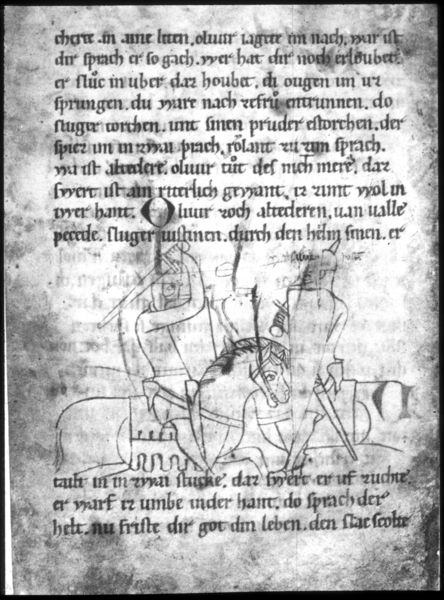
Titel: Heidelberger Handschrift (“Rolandslied” des Pfaffen Konrad)
Institution: Heidelberg, Universitätsbibliothek
Schlagwörter: kampf, grau, profil, schwarz, skizze, weiss, zeichnung, alt, arme, decke, pferd, pferde, reiter, mähne, sattel, zügel, schrift, schlacht, deutsch, bucht, schild, buch, druck, druckgrafik, seite, illustration, schwert, text, waffe, initiale, helm, ritter, kämpfen, rüstung, buchdruck, buchseite, pergament, helme, dekce, schreiben, romanik, altdeutsch, satteldecke, latein, zeichnnung, buchillustration, turnier, halem, text druck, miniatu, mittelalters